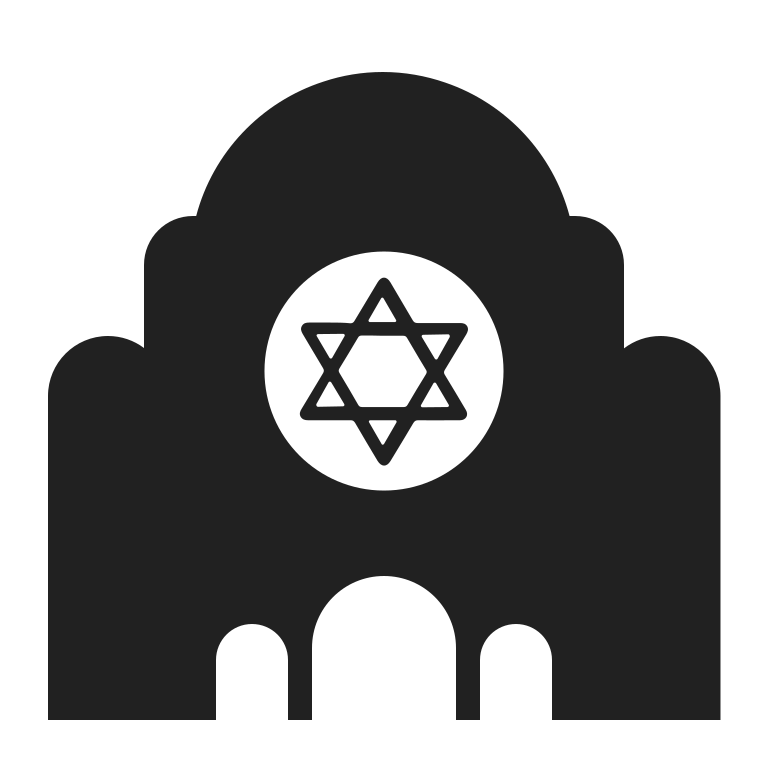
synagogue high contrast